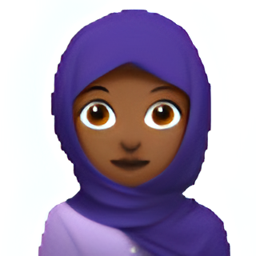
Name: person with headscarf
Emoji: 🧕🏾
Group: People & Body
Sub-group: person-role